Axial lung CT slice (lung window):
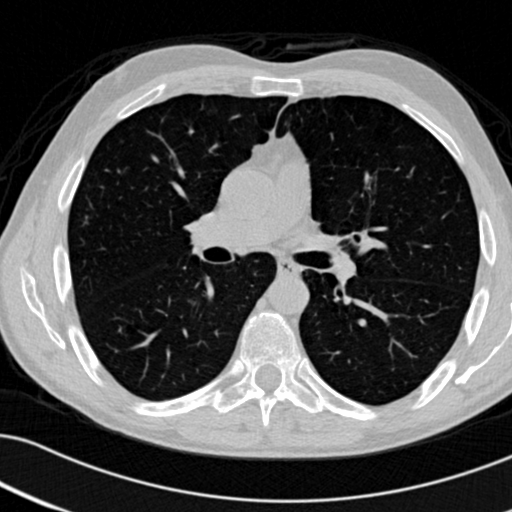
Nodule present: no